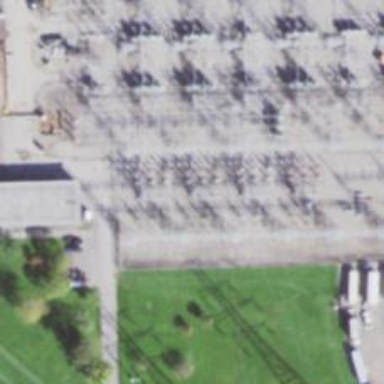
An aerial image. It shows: Switch for power supply.